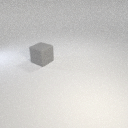
large gray rubber cube